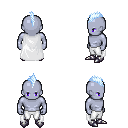
a pixel art fantasy rpg character, male body template, dark elf, purple skin, white cape, white pants, white cyan mohawk hairstyle, metal boots, four views (front, back, left, right), 2x2 character sprite sheet, small pixel art, hard edges, no anti-aliasing